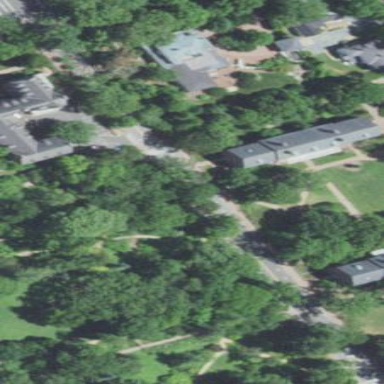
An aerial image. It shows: Asphalt road in residential area.